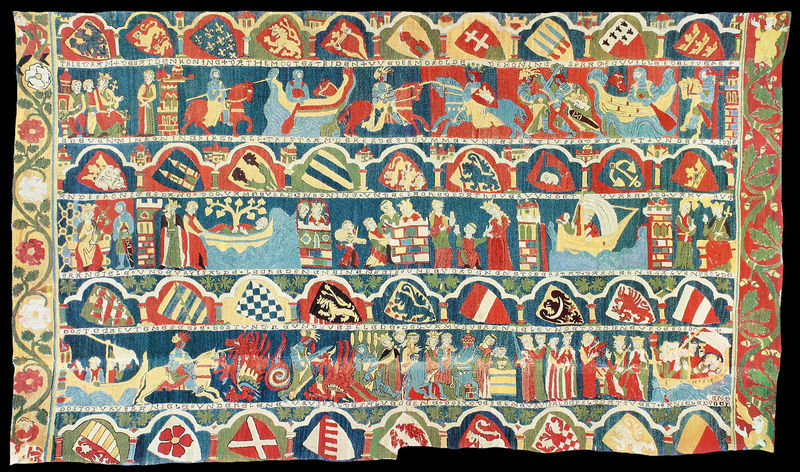
Titel: Tristanteppich I
Standort: Ausstellungsort: Wienhausen, Zisterzienserinnenkloster (EU - D - Nds)
Institution: Wienhausen, Kloster
Schlagwörter: adler, baum, blau, feuer, meer, wasser, weiß, gelb, grün, menschen, blume, blumen, bunt, schwarz, rot, schloss, tiere, leute, malerei, ornament, teppich, alt, wand, stoff, krone, prinzessin, boot, pferd, pferde, reiter, ruder, turm, ranken, farbig, schiff, segel, leine, krieg, könig, soldaten, wandteppich, ornamente, zinnen, penis, schild, kreuz, orient, schwert, text, ritter, österreich, wappen, löwen, mittelalter, lanzen, königin, löwe, anker, teppisch, drachen, einhorn, drache, zerschnitten, codex, heraldik, zugeschnitten, turnier, oferd, normannen, roter drachen, schwibögen, niederösterreich, gelb7